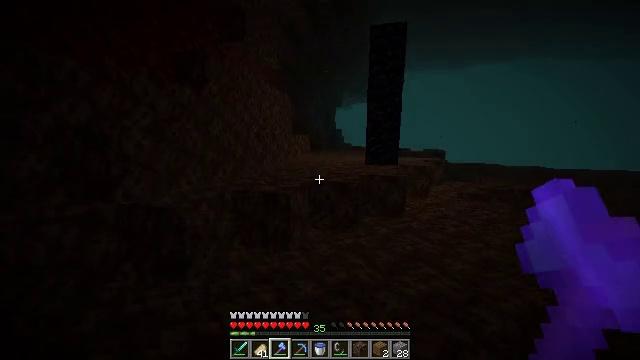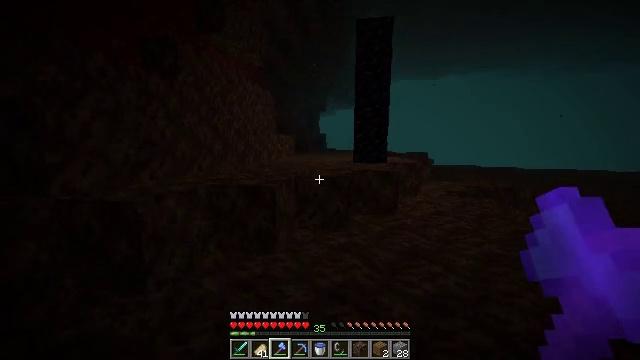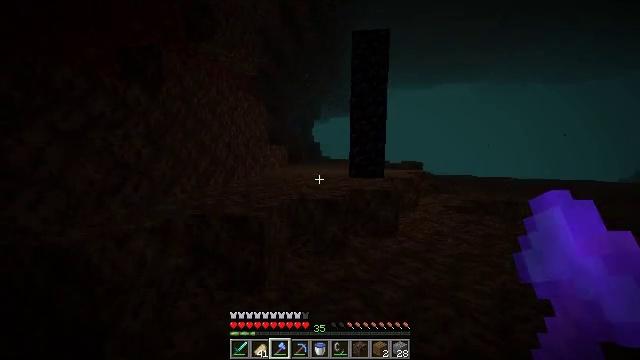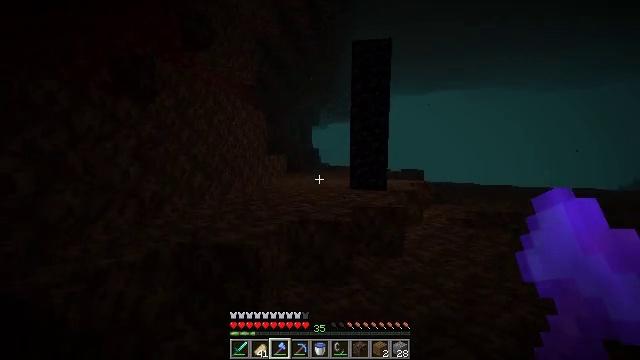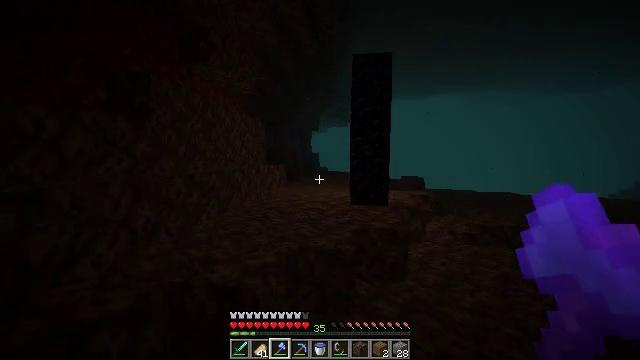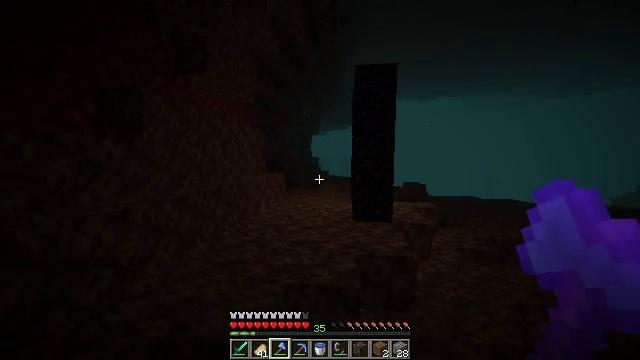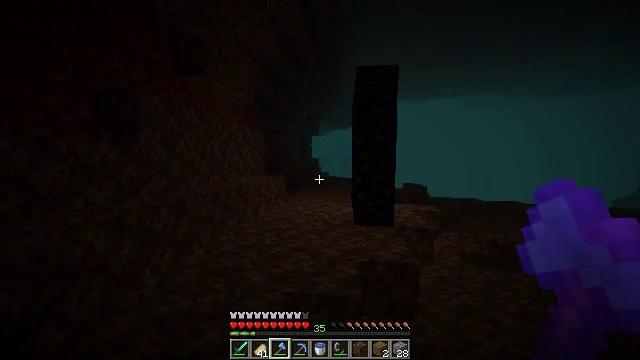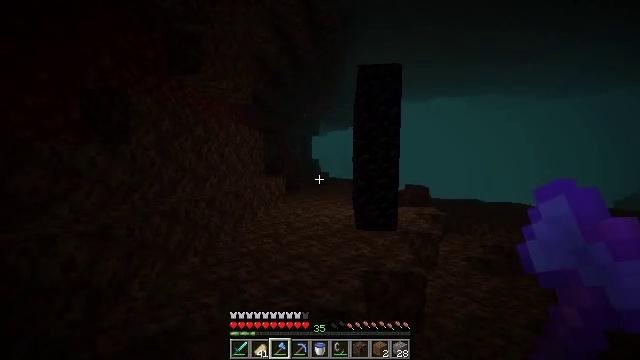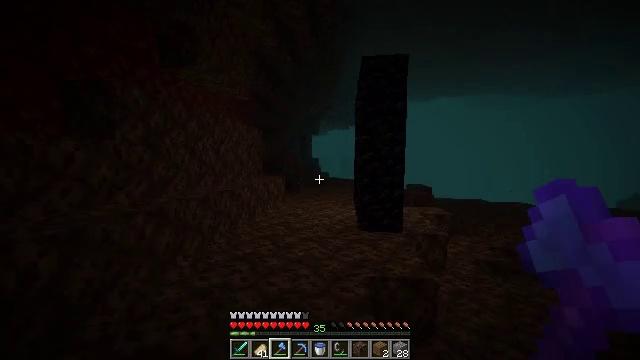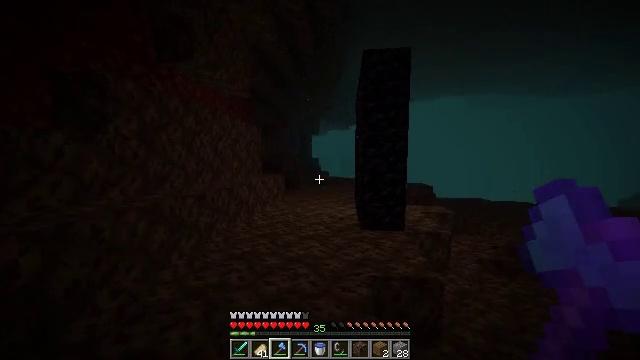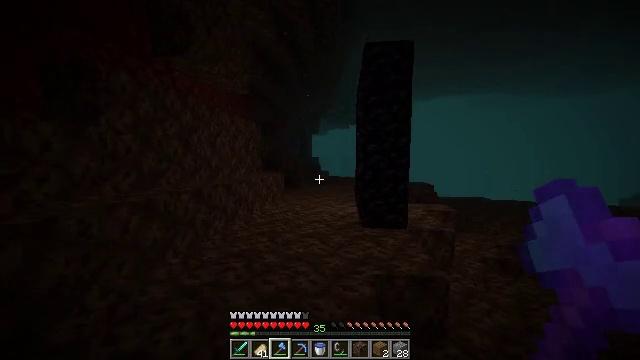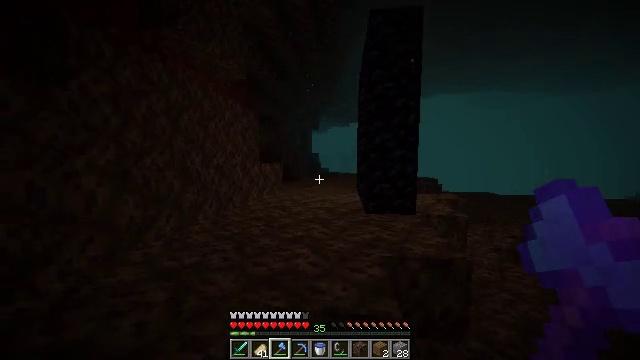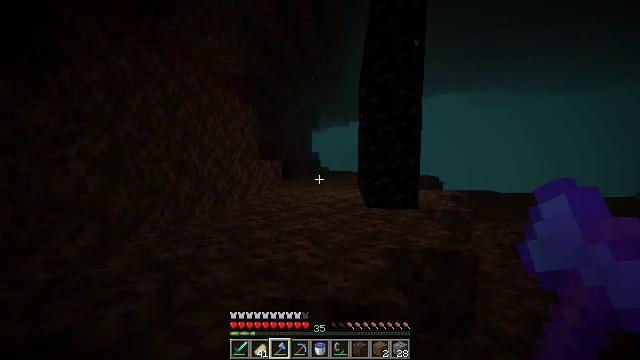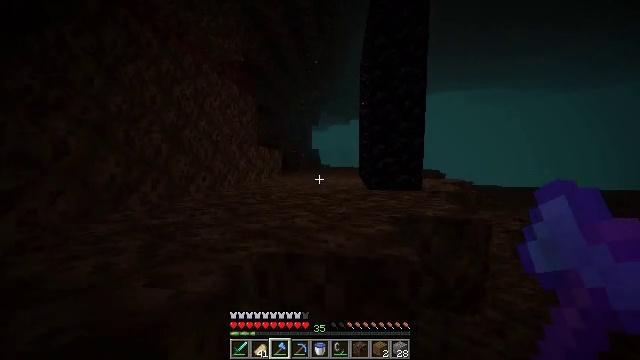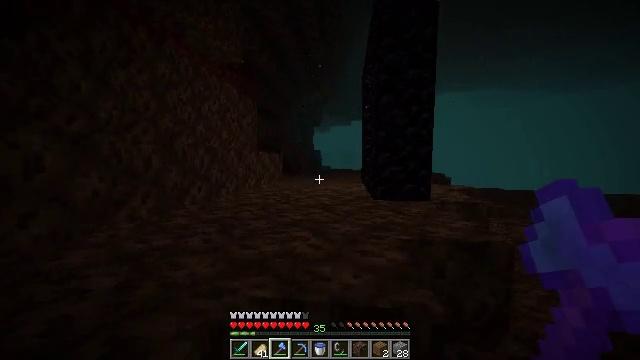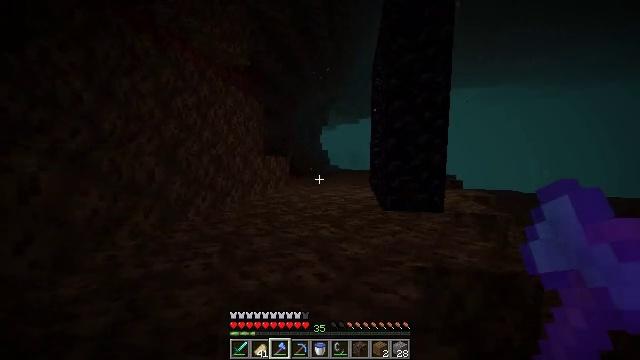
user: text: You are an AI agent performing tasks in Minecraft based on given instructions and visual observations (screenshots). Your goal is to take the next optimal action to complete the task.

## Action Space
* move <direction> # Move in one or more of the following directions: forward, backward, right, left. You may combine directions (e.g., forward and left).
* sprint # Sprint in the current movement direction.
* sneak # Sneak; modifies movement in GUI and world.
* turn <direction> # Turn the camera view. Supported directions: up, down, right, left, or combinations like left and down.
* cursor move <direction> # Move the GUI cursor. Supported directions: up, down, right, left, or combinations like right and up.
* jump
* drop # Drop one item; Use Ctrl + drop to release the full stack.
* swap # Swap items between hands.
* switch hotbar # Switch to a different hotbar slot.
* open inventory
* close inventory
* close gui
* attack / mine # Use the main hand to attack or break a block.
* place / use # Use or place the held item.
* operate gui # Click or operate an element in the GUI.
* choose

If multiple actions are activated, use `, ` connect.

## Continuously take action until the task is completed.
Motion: motion action
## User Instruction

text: Mine the soul sand in the Nether.
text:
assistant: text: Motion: move forward, turn right and up, jump
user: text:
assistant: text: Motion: move forward, sprint, turn right and up, jump
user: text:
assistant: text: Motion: move forward, sprint, turn up, jump
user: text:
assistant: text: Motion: move forward, sprint, jump
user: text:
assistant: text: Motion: move forward, sprint, jump
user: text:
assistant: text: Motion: move forward, jump
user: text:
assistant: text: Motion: move forward, jump
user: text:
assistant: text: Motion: move forward, jump
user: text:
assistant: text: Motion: move forward, jump
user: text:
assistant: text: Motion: move forward, jump
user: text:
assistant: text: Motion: move forward, jump
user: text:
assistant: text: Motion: move forward, jump
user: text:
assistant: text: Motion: move forward, sprint, jump
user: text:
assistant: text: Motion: move forward, sprint, jump
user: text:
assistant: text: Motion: move forward, sprint, turn left, jump
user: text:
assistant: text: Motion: move forward, sprint, turn left, jump
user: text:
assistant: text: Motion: move forward, turn left, jump
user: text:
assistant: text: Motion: move forward, turn left, jump
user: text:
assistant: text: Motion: move forward, jump
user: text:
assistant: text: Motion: move forward, turn left, jump
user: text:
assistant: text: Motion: move forward, turn left, jump
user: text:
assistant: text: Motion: move forward, turn left, jump
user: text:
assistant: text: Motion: move forward, sprint, turn left, jump
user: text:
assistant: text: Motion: move forward, sprint, jump
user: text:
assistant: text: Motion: move forward, sprint, jump
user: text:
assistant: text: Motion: move forward, sprint, jump
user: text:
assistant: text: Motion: move forward, jump
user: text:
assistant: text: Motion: move forward, jump
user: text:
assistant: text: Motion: move forward, jump
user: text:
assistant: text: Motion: move forward, jump